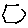
Label: hexagon